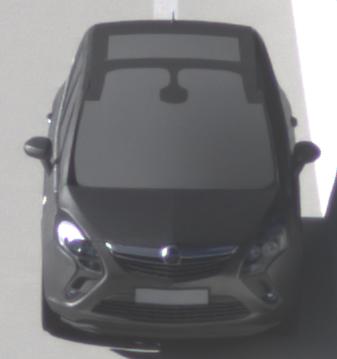
Make: Opel
Model: Zafira Tourer 1.8
Detailed model: Zafira (C) Tourer
Model produced from: 2012/01
Model produced until: 2015/06
Doors: 5
Color: gray
Road condition: dry road
Daytime: morning or afternoon
Contrast: high contrast